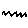
Label: zigzag